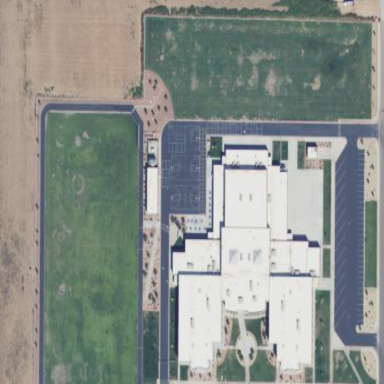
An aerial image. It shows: School building.